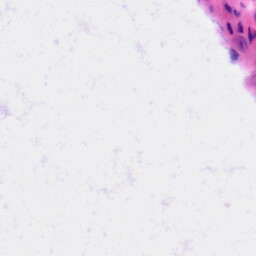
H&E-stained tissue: Liver